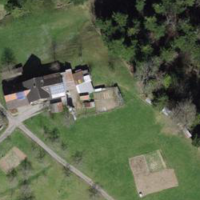
EUNIS habitat code: 24
Species observed at this site:
Portulaca oleracea